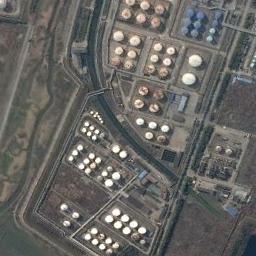
Label: storage tanks